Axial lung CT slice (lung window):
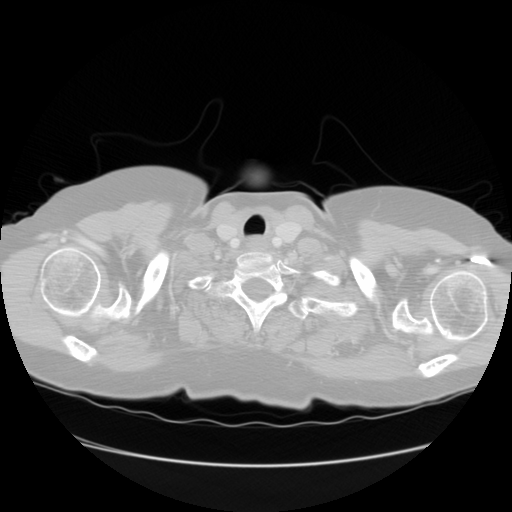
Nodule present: no